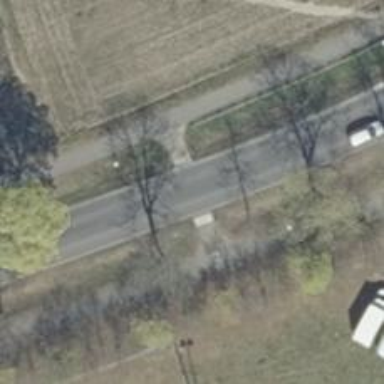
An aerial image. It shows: Unmarked crossing on footway.